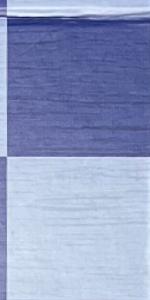
Label: Empty